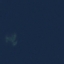
Label: SeaLake